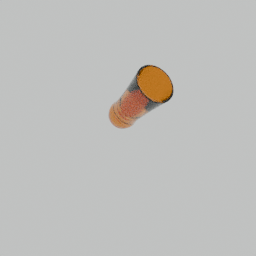
Label: tools